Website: home-depot
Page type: customer-info-address
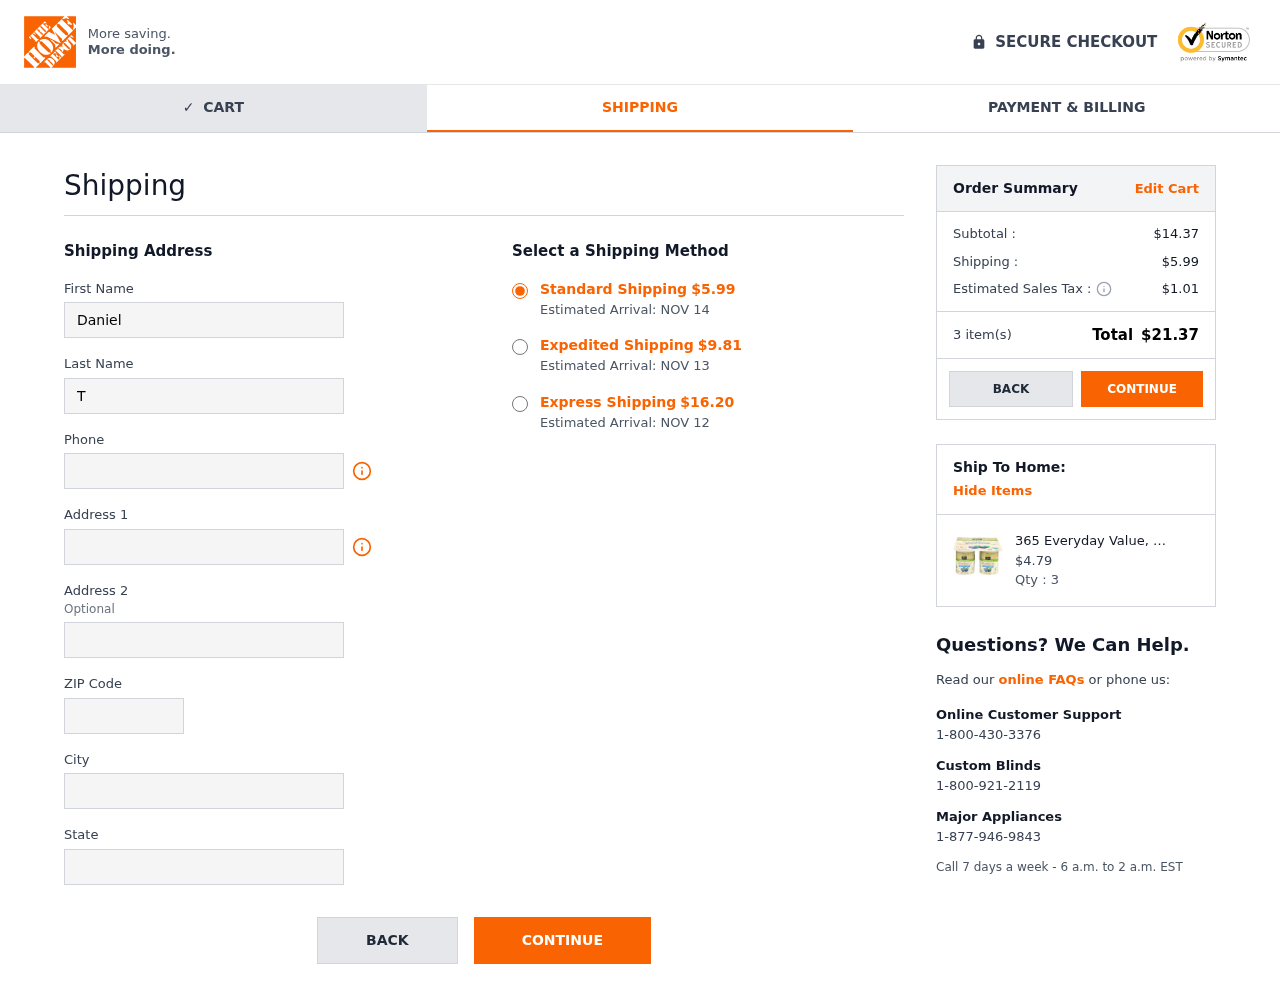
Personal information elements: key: PII_CITY
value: Port Timothy
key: PII_FIRSTNAME
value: Daniel
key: PII_LASTNAME
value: Thomas
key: PII_PHONE
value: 5129638220
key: PII_POSTCODE
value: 19473
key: PII_STATE
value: Louisiana
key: PII_STREET
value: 3135 Mark Island Apt. 821
Product elements: key: PRODUCT1_NAME
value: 365 Everyday Value, Organic Whole Milk Yogurt, Blueberry, 6 ct
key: PRODUCT1_PRICE
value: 4.79
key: PRODUCT1_QUANTITY
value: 3
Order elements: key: ORDER_SHIPPING_COST
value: $5.99
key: ORDER_DELIVERY_DATE
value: Estimated Arrival: NOV 14
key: ORDER_SHIPPING_COST_EXPEDITED
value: $9.81
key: ORDER_DELIVERY_DATE_EXPEDITED
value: Estimated Arrival: NOV 13
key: ORDER_SHIPPING_COST_EXPRESS
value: $16.20
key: ORDER_DELIVERY_DATE_EXPRESS
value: Estimated Arrival: NOV 12
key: ORDER_SUBTOTAL
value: $14.37
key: ORDER_TAX
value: $1.01
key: ORDER_NUM_ITEMS
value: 3 item(s)
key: ORDER_TOTAL
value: $21.37